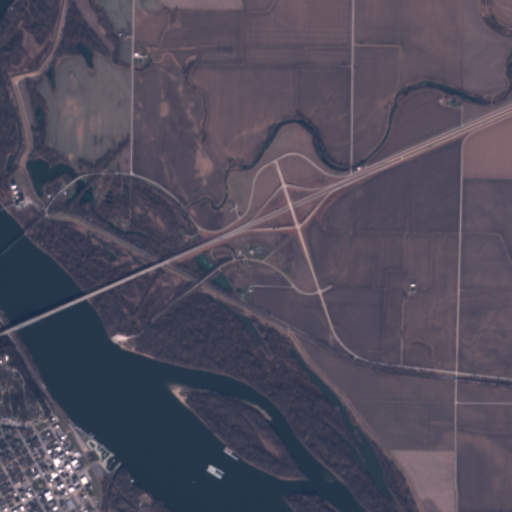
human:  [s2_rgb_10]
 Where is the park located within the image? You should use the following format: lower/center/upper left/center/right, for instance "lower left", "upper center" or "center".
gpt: The park is located in the lower left of the image.
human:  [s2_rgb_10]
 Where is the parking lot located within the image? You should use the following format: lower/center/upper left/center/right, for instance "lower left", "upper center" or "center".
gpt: The parking lot is located in the lower left of the image.
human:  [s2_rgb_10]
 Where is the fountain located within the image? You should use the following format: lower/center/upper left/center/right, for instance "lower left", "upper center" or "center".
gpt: The fountain is located in the lower left of the image.
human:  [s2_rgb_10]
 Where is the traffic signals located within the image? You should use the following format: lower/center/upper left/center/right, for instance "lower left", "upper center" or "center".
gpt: The traffic signals is located in the lower left of the image.
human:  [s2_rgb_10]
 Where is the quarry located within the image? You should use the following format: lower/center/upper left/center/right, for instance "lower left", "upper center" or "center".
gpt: There is no quarry in the image.